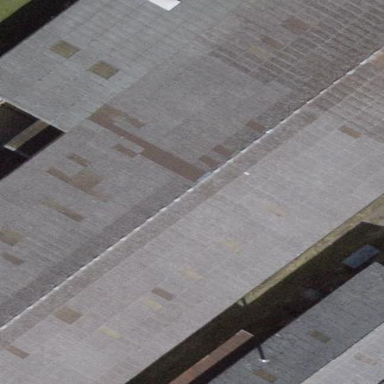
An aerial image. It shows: Industrial building.